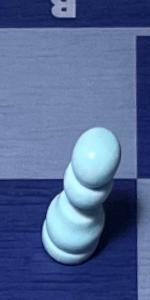
Label: Pawn_White